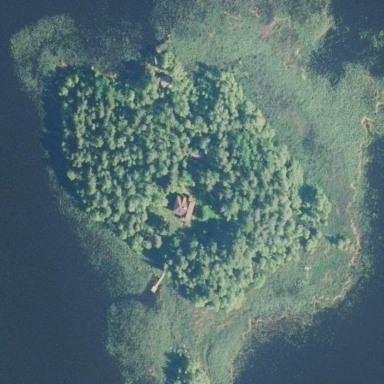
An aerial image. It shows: Islet.